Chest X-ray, PA view. Patient: 38 years old, sex M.
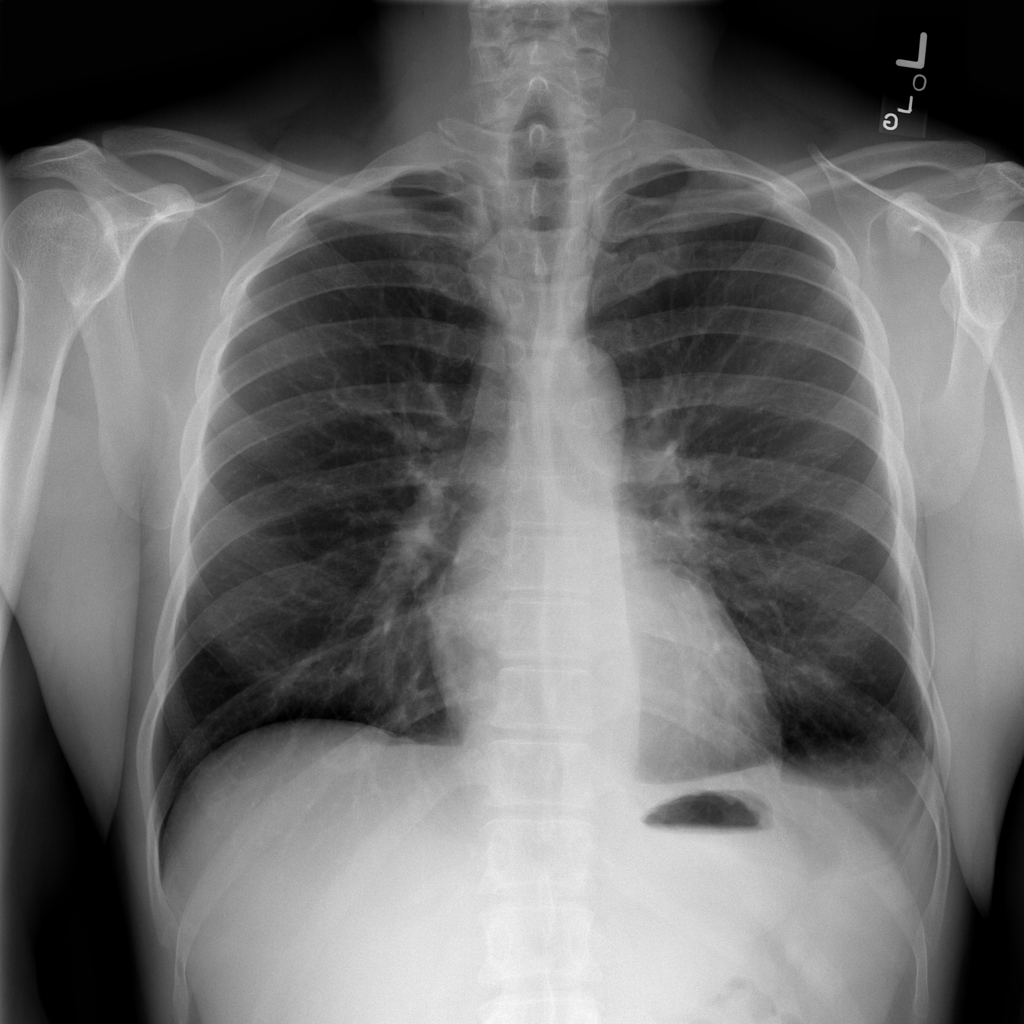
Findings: No Finding